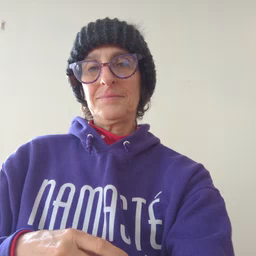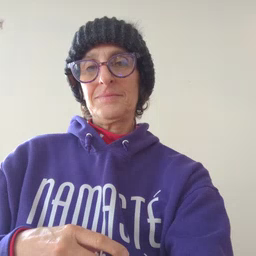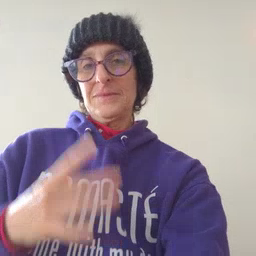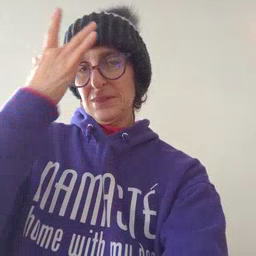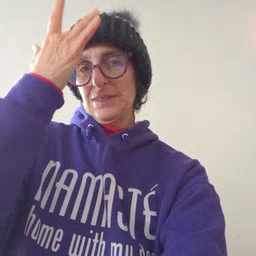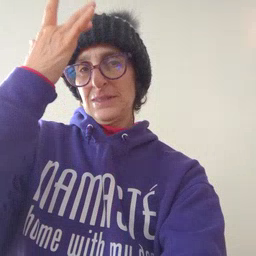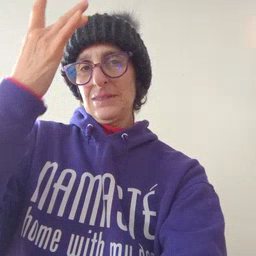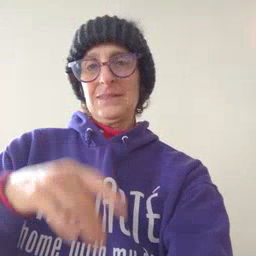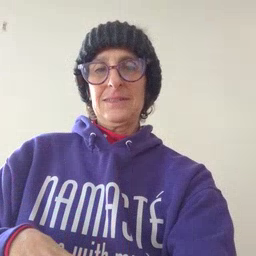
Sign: sick